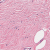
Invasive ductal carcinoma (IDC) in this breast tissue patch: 0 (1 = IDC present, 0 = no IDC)